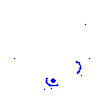
Particle: kaon